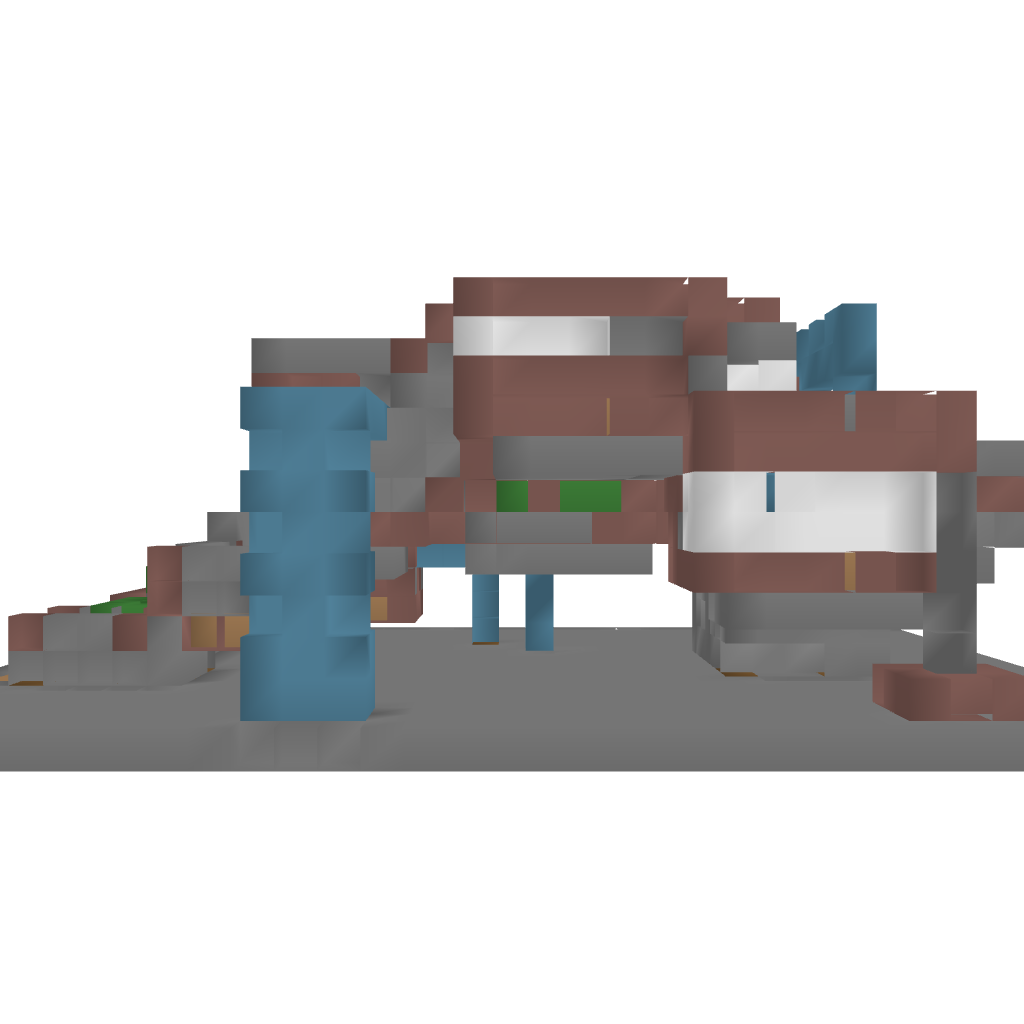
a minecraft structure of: Saxum Lignum bad low quality